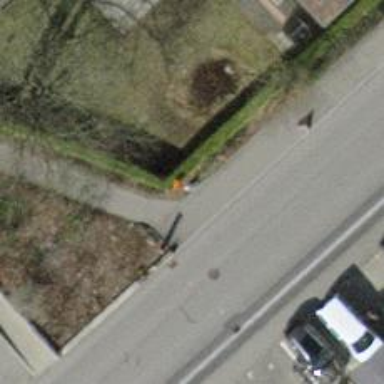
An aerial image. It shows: Aerial orange marker.